Interaction volume radius: 10 \u00c5
Interaction volume height: 10 \u00c5
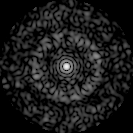
Disorder parameter: 0.864